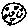
Label: moon